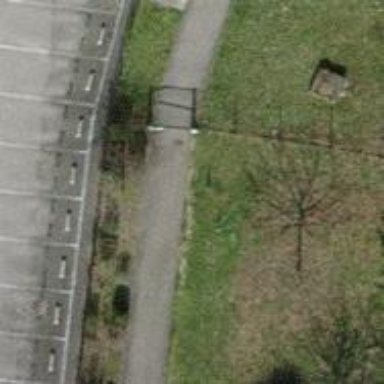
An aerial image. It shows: Full-height turnstile barrier.